四年级 · 度量几何学
明明用一个破损的量角器测量一个角, 这个角的度数是（ ）。

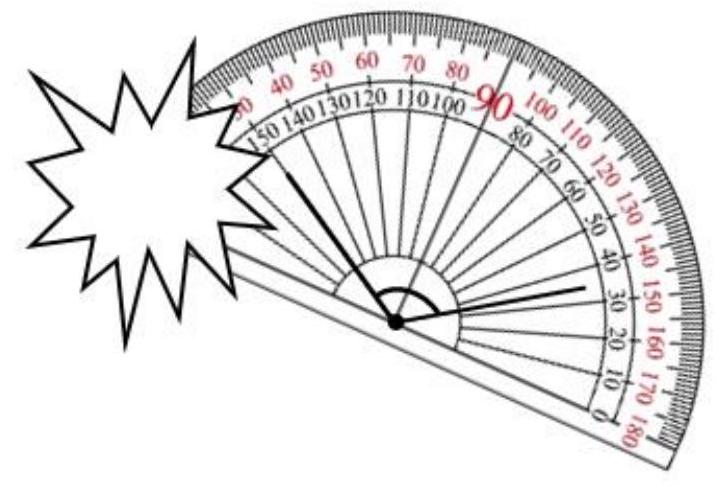
A. $35^{\circ}$
B. $45^{\circ}$
C. $115^{\circ}$
D. $145^{\circ}$
答案: C
解析: 答案: $\mathrm{C}$

【分析】根据题图可知, 量角器的中心和角的顶点重合, 角的一边与内圈 $35^{\circ}$ 刻度线对齐, 另一边与内圈 $150^{\circ}$ 刻度线对齐, 则这个角的度数是 $150^{\circ}-35^{\circ}=115^{\circ}$ 。

【详解】 $150^{\circ}-35^{\circ}=115^{\circ}$

用量角器测量角的度数是 $115^{\circ}$ 。

故答案为: $\mathrm{C}$

【点睛】本题考查用量角器测量角的度数的方法, 读度数时角的两条边应同时对应内圈刻度或者同时对应外圈刻度。